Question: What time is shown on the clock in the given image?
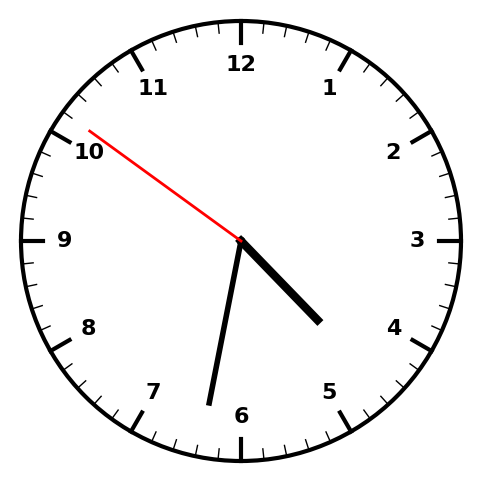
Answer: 04:31:51